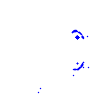
Particle: kaon